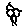
Label: flower